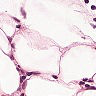
Metastatic tissue present: yes